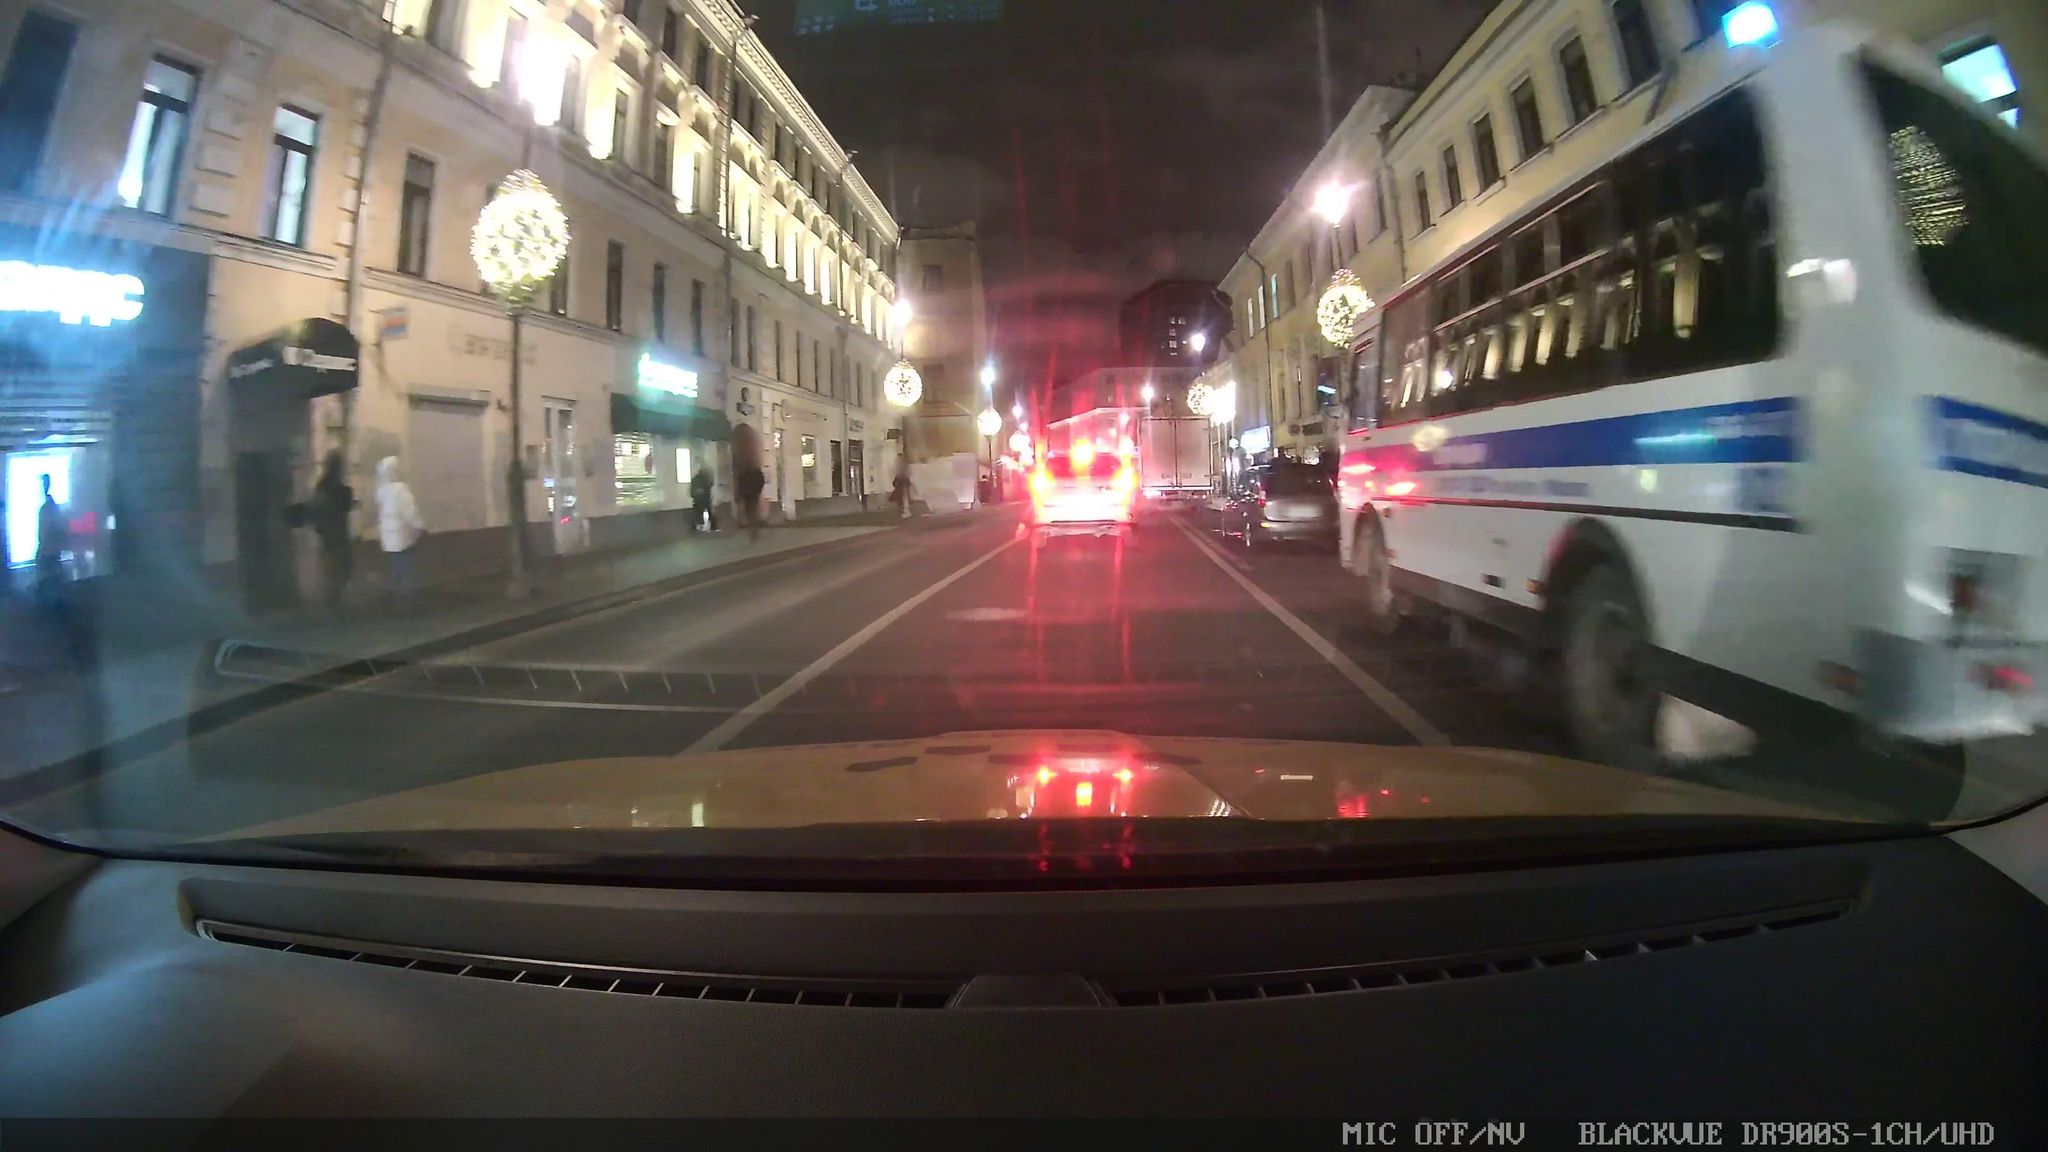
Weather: clear
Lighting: night
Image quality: slightly poor
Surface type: driving surface
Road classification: secondary
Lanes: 3
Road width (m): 3.6
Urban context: urban centre
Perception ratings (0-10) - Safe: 2.14, Lively: 5.94, Beautiful: 0.99, Boring: 1.42, Depressing: 3.5, Wealthy: 3.28